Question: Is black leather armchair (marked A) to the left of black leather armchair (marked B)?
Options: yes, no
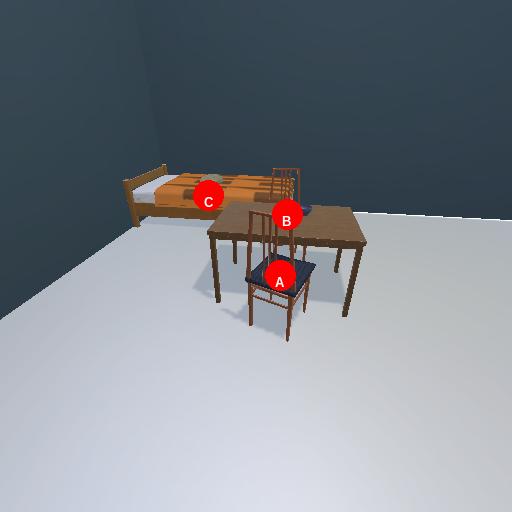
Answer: yes